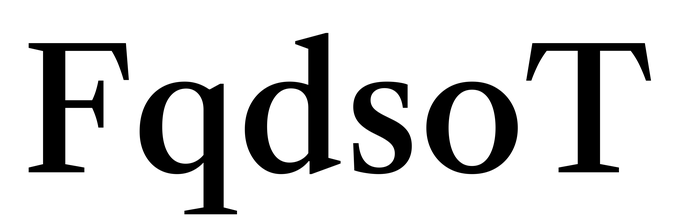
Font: LibreCaslonText_Medium